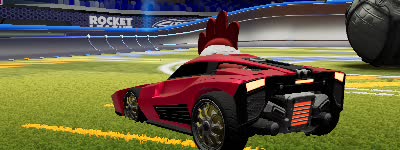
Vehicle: breakout